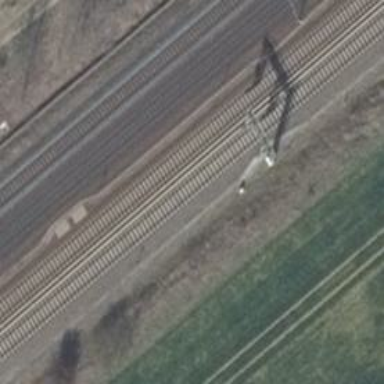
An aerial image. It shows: Solitary milestone along the railway.